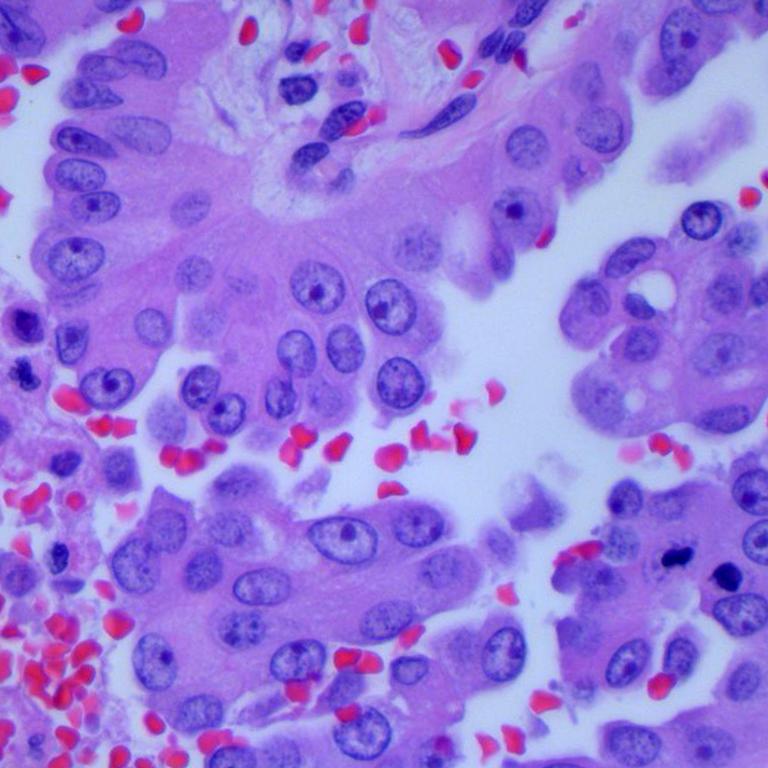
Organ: lung
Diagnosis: adenocarcinomas